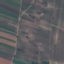
Label: PermanentCrop